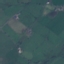
Land use / land cover class: Pasture